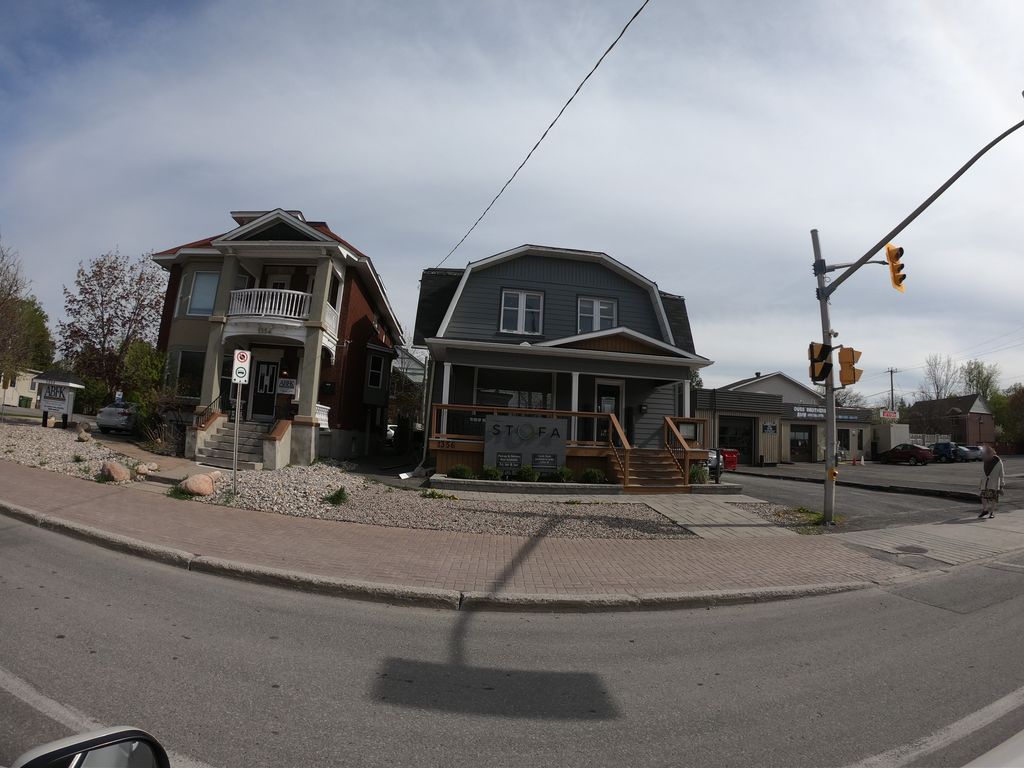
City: ottawa-gatineau